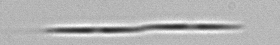
Label: Pseudo-nitzschia